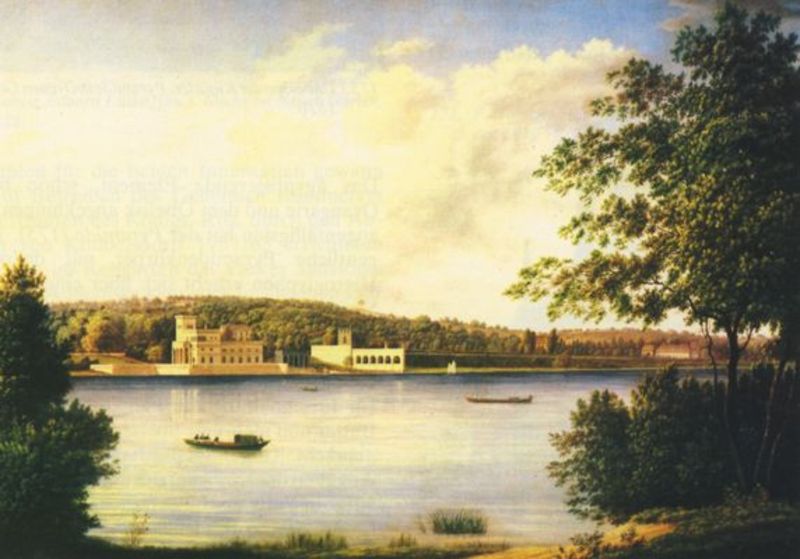
Titel: Potsdam, Jungfernsee und Neuer Garten (Meierei)
Künstler: Wilhelm Barth
Standort: Potsdam
Institution: Stiftung Preußische Schlösser und Gärten Berlin-Brandenburg,Gemäldesammlung
Schlagwörter: baum, blau, blätter, dunkel, gemälde, himmel, laub, meer, schatten, wasser, weiß, wolken, bäume, fluss, gelb, grün, landschaft, ocker, sand, see, stadt, ufer, äste, fenster, grau, hell, pastell, terasse, vordergrund, ausblick, blick, gebäude, gras, haus, park, schloss, wolke, beige, architektur, ast, feld, felder, gräser, horizont, häuser, hügel, morgen, natur, schilf, spiegelung, stamm, zweige, busch, büsche, gebüsch, sonne, sträucher, klassizismus, blatt, krone, wald, boot, boote, kahn, turm, deutschland, aussicht, ruhig, schiff, schiffe, sommer, bogen, fassade, berge, hang, dorf, mauer, hügellandschaft, romantik, strom, arches, blue, palace, people, green, three, wall, windows, yellow, brown, bögen, hell dunkel, burg, kloster, orient, palast, festung, wälder, villa, wood, landhaus, cloud, clouds, sky, stone, tree, boat, building, hill, hills, house, lake, landscape, mountain, nature, ocean, sea, ship, water, waves, griechenland, reflections, trees, fähre, forest, grass, river, bushes, view, gelblich, castle, jenseits, birds, romanticism, bewaldet, plaster, boats, bright, sunny, leaves, ruderboote, flussufer, rhein, buildings, potsdam, havel, schlößchen, furt, bush, branches, langsam, fish, calm, schilfrohr, land, sailing, donau, towers, woods, vedute, stucco, trunks, distant, naturalism, diesseits, frachtboot, tardif, scenery, 19th century, see landschaft boote, gegüsch, flussansicht, threes, teresse, flatboats